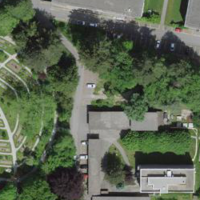
EUNIS habitat code: 55
Species observed at this site:
Corvus corone
Falco subbuteo
Fagus sylvatica
Dendrocopos major
Aegithalos caudatus
Convallaria majalis
Sylvia atricapilla
Lunularia cruciata
Pica pica
Certhia familiaris
Sitta europaea
Phoenicurus ochruros
Corvus corax
Pholidoptera griseoaptera
Cyanistes caeruleus
Ricinus communis
Anas platyrhynchos
Chloris chloris
Streptopelia decaocto
Fringilla coelebs
Passer domesticus
Primula veris
Coloeus monedula
Ptyonoprogne rupestris
Carduelis carduelis
Turdus merula
Phalacrocorax carbo
Graphosoma italicum
Parus major
Milvus milvus
Prunus spinosa
Oxalis acetosella
Neottia ovata